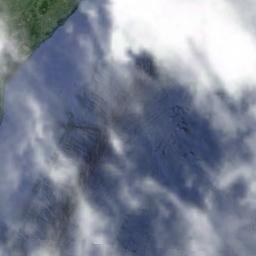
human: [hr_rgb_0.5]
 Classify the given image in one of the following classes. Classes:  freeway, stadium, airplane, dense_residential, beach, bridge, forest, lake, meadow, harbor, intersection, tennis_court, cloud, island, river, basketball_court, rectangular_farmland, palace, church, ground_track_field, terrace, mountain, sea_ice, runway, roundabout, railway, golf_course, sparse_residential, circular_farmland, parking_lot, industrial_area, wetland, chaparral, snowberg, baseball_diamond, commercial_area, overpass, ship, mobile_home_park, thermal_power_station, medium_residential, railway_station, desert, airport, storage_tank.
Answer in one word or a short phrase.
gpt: cloud